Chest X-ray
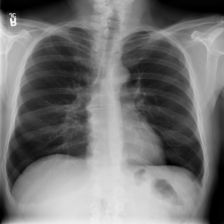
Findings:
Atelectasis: negative
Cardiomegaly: negative
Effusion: negative
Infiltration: negative
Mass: negative
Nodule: negative
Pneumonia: negative
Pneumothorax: negative
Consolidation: negative
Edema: negative
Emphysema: negative
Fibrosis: negative
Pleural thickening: negative
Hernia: negative